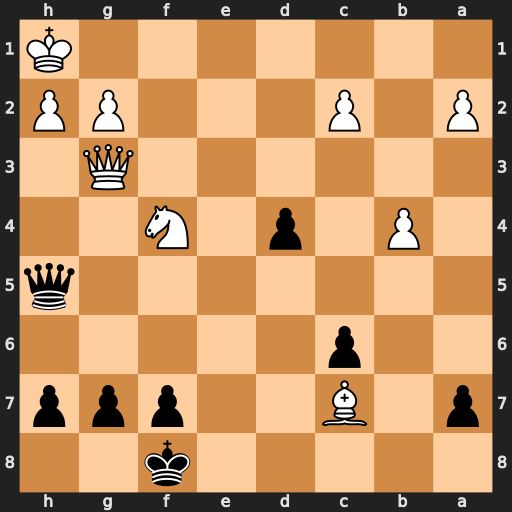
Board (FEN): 5k2/p1B2ppp/2p5/7q/1P1p1N2/6Q1/P1P3PP/7K
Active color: b
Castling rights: -
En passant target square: -
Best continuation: Qd1+ Qe1 Qxe1#